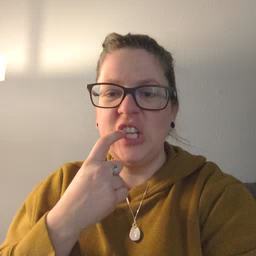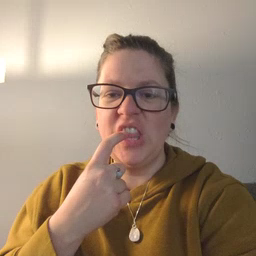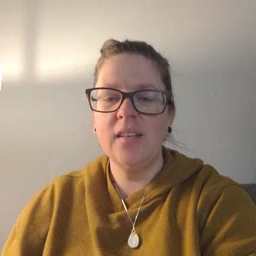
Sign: tooth